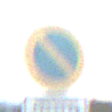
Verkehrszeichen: EingeschraenktesHalteverbot
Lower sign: HinweisDurchSinnbild13
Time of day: SunriseSunset
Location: Outdoor (Nature)
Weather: PartlyCloudy
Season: NotSpecified
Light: Natural